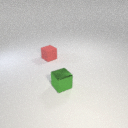
small red rubber cube to the left of small green metal cube